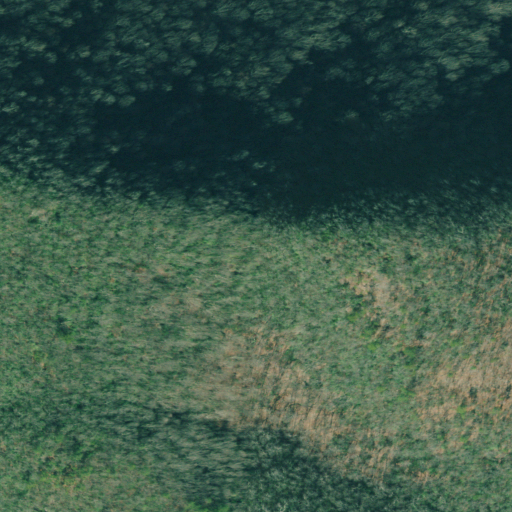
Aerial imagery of ridge(s) in Georgia named Buzzard Ridge containing mixed forest, deciduous forest, and evergreen forest